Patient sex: M
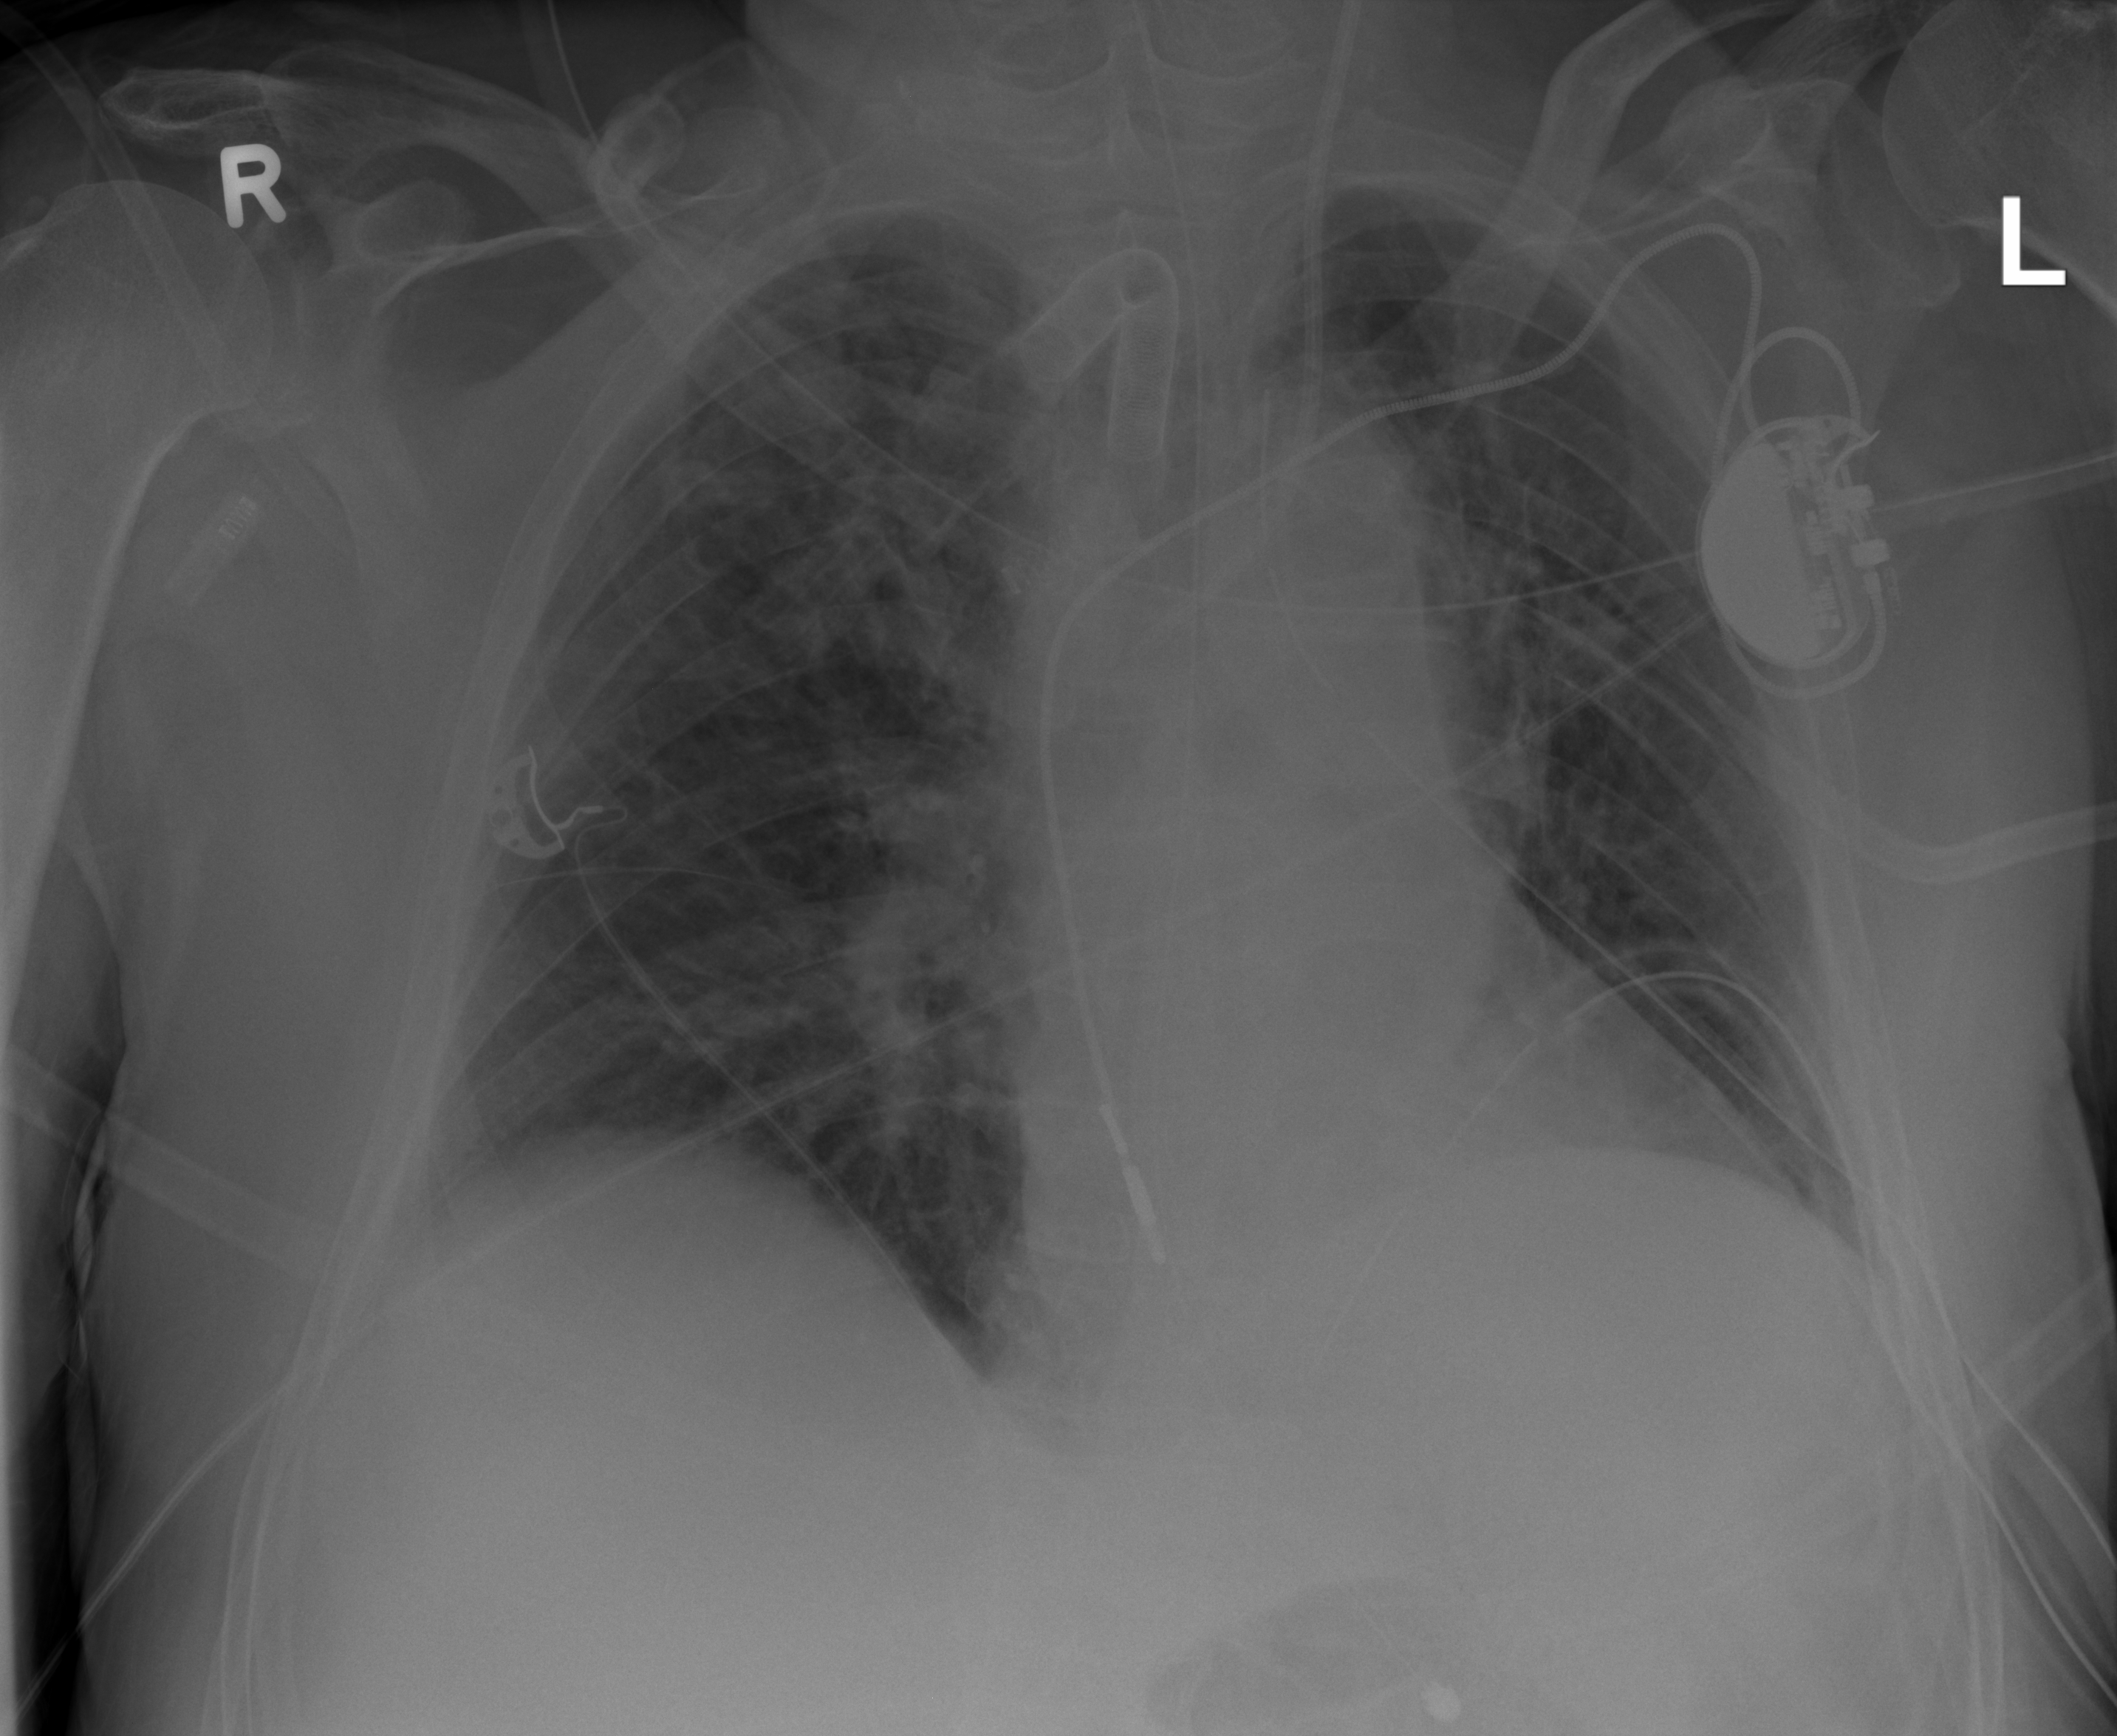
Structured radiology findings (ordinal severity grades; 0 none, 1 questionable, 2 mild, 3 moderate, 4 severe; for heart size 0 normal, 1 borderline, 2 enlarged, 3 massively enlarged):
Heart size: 0
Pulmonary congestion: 2
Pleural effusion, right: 1
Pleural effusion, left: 0
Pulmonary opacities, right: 0
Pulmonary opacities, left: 1
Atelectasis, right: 0
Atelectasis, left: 2